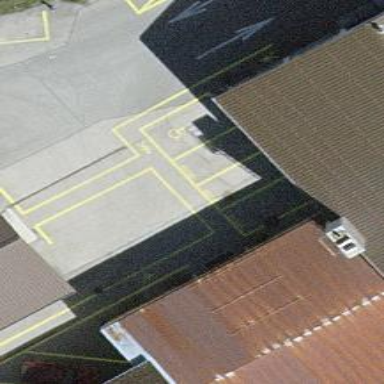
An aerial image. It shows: Alley classified as service road.